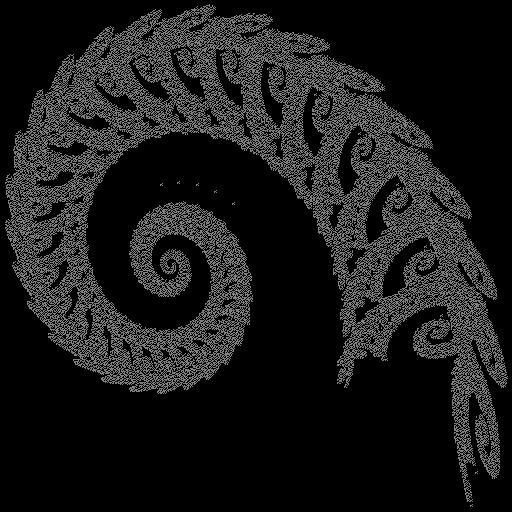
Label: octopuslegs